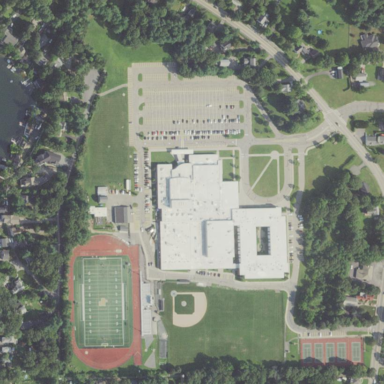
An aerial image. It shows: School.